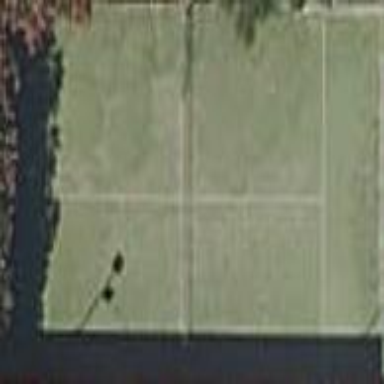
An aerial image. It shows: Tennis court in leisure pitch.